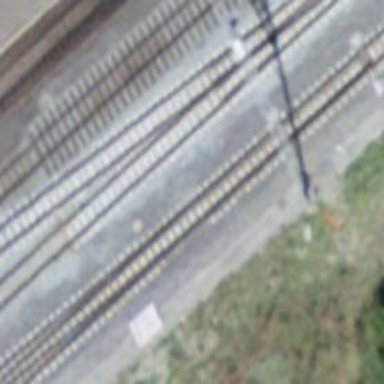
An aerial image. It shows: Railway switch.